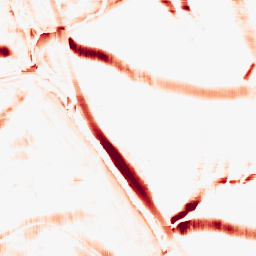
Category: morphological
Decomposition family: morphological_square
Decomposition parameters: operation: opening
size: 20
Upsampling method: bicubic
Upsampling parameters: scale: 8
Upsampling scale: 8